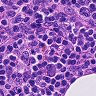
Metastatic tissue present: no